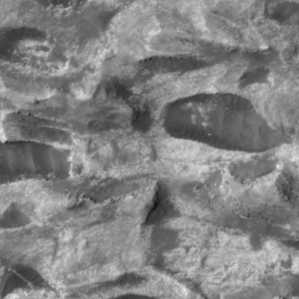
Label: non_frost